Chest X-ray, AP view. Patient: 53 years old, sex F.
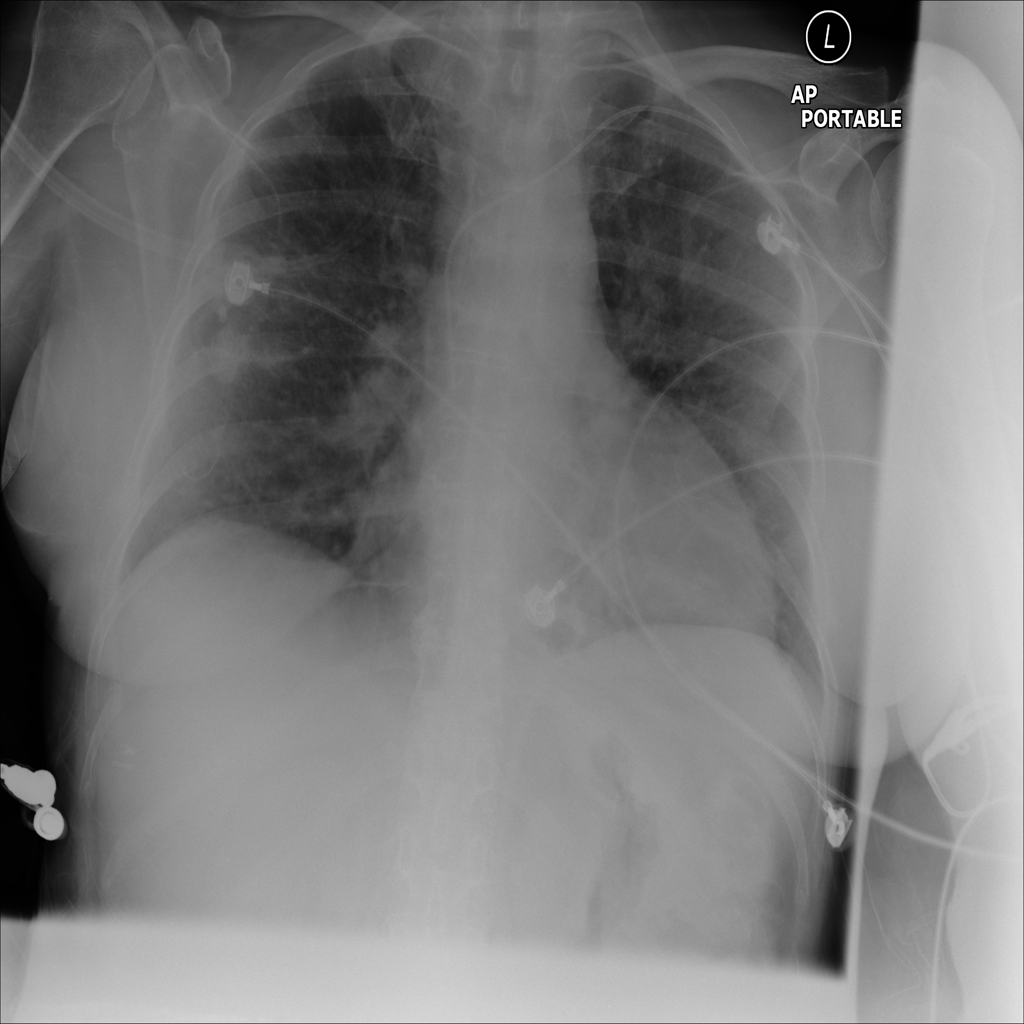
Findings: Nodule